Question: I am working on high charts api.I want to display each column a different color how it is possible. Below is the code and screen shot of chart

In this image it is showing black for every column but i want different color in each. I give an array of color but it is picking the first one only
'''
$(function () {
$('#pak_med').highcharts({
chart: {
type: 'column'
},
colors: ['#000000', '#0066FF', '#00CCFF'],
title: {
text: [ <?php
$query = mysqli_query($connection," select distinct d ,med, c,country_name from
(select date_format(apdate,'%Y') as d,doc_country as country_name,
med,count(med) as c from view_doc_prescriptions where doc_countryId={$_GET['country']} group by med, d)f
group by d order by d desc ;
") or die("date created error");
//$total=0;
$info = mysqli_fetch_array($query);
// echo $info['spec'];
echo "'";
echo "Top Medicine in ".$info['country_name'];
echo "'";
echo ',';
?>]
},
xAxis: {
categories: [ <?php
$query = mysqli_query($connection," select distinct d ,med, c,country_name from
(select date_format(apdate,'%Y') as d,doc_country as country_name,
med,count(med) as c from view_doc_prescriptions where doc_countryId={$_GET['country']} group by med, d)f
group by d order by d desc ;
") or die("date created error");
//$total=0;
while($info = mysqli_fetch_array($query))
{
// echo $info['spec'];
echo "'";
echo $info['d'];
echo " ";
echo $info['med'];
echo "'";
//echo $info['spec'];
echo ',';
}
?>]
},
credits: {
enabled: false
},
series: [{
name: 'Top Medicine',
data: [ <?php
$query = mysqli_query($connection," select distinct d ,med, c,country_name from
(select date_format(apdate,'%Y') as d,doc_country as country_name,
med,count(med) as c from view_doc_prescriptions where doc_countryId={$_GET['country']} group by med, d)f
group by d order by d desc;
") or die("date created error");
//$total=0;
while($info = mysqli_fetch_array($query))
{
// echo $info['spec'];
echo $info['c'];
//echo $info['spec'];
echo ',';
}
?>]
}]
});
});
'''
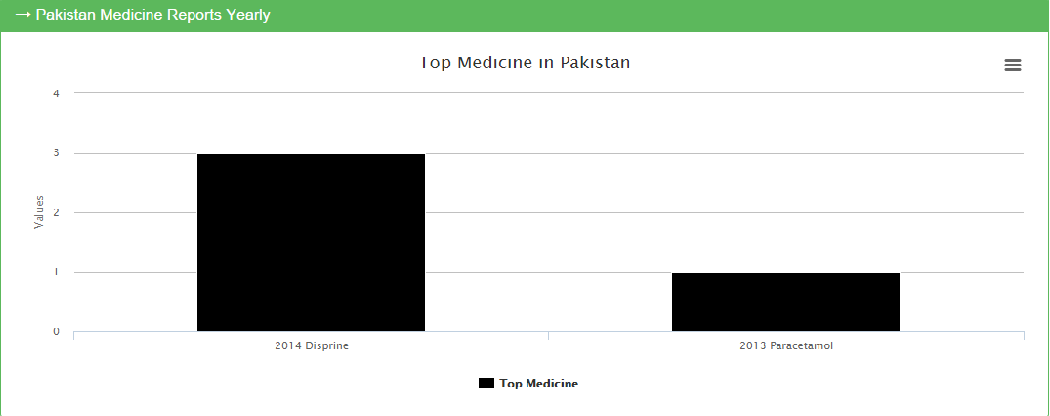
Answer: Add this line
'''
series:[{
colorByPoint: true,
}]
'''